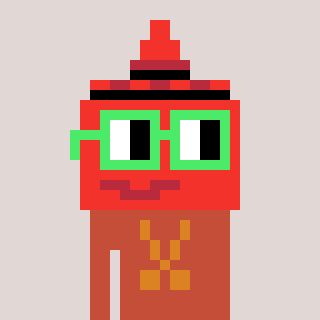
a pixel art character with square light green glasses, a ketchup-shaped head and a rust-colored body on a warm background